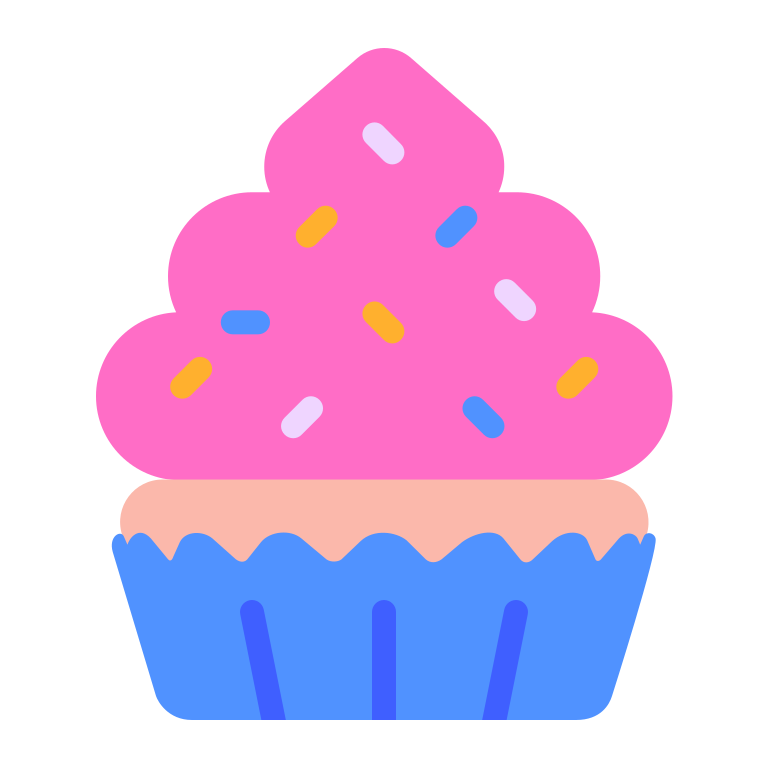
cupcake flat